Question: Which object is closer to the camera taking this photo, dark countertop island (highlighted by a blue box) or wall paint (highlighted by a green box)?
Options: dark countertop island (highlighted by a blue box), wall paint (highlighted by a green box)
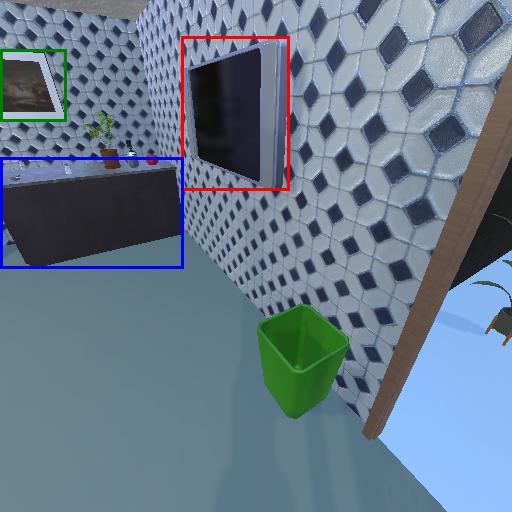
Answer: dark countertop island (highlighted by a blue box)